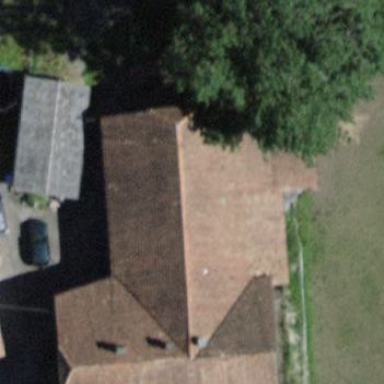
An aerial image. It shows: Rural barn.